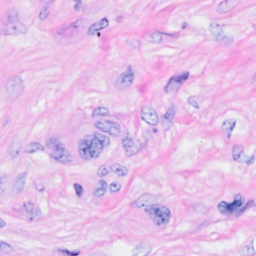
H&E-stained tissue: Breast